Interaction volume radius: 5 \u00c5
Interaction volume height: 30 \u00c5
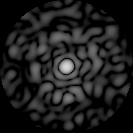
Disorder parameter: 0.806